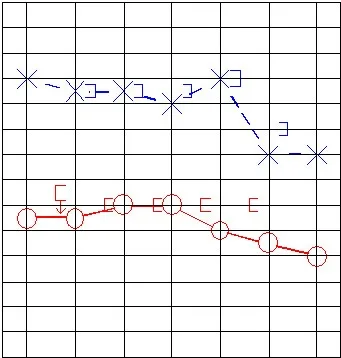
Audiogram on October 2006.
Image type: chart (chart)